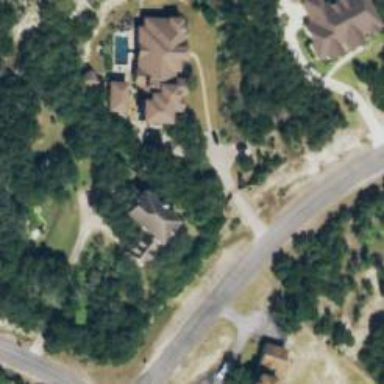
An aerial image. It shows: Driveway.